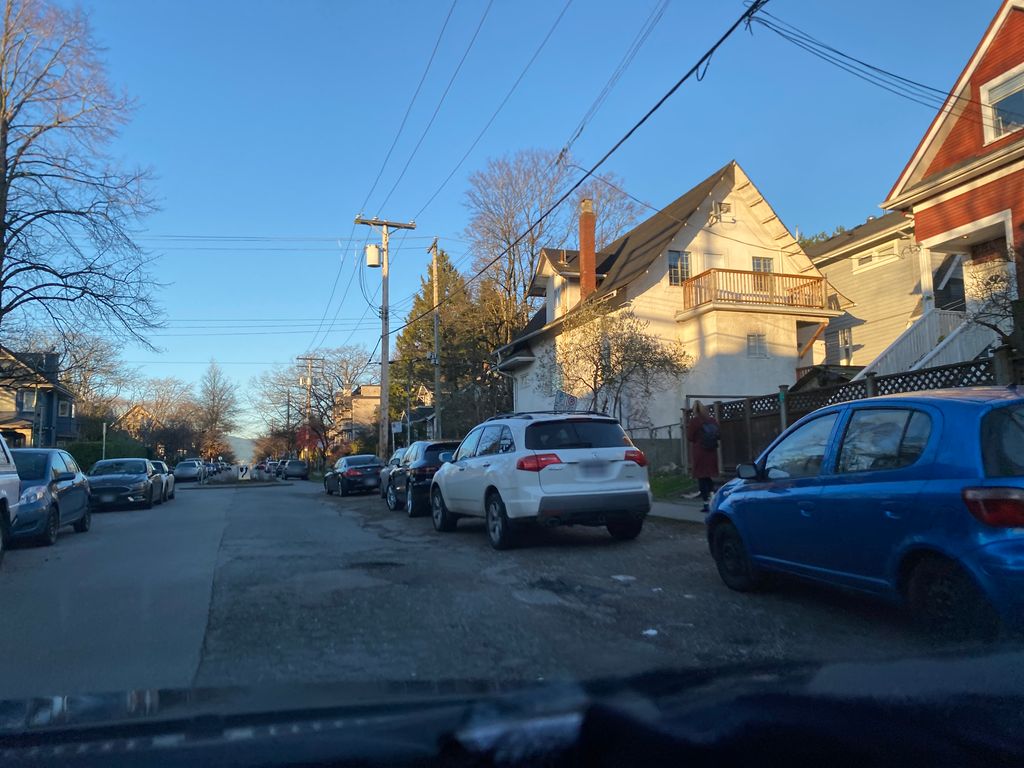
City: vancouver